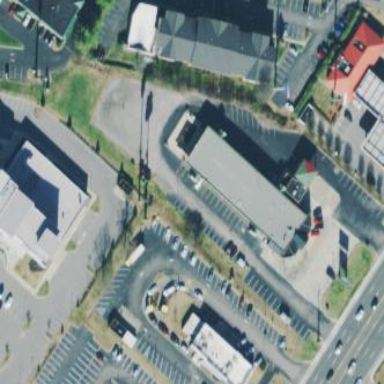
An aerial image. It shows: Building that is motel.